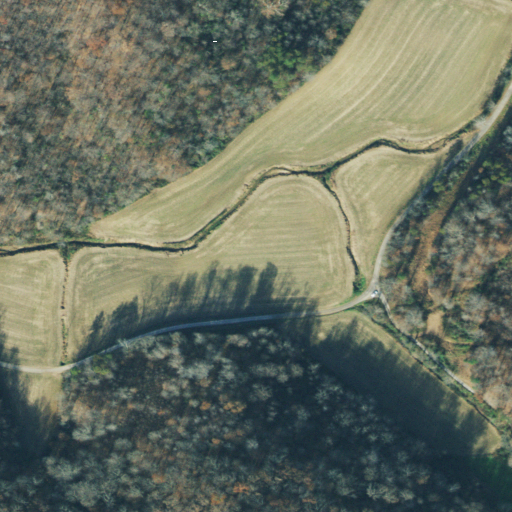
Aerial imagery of valley in Ohio named Dark Lick Hollow containing deciduous forest, cultivated crops, pasture, open development, mixed forest, low intensity development, and medium intensity development